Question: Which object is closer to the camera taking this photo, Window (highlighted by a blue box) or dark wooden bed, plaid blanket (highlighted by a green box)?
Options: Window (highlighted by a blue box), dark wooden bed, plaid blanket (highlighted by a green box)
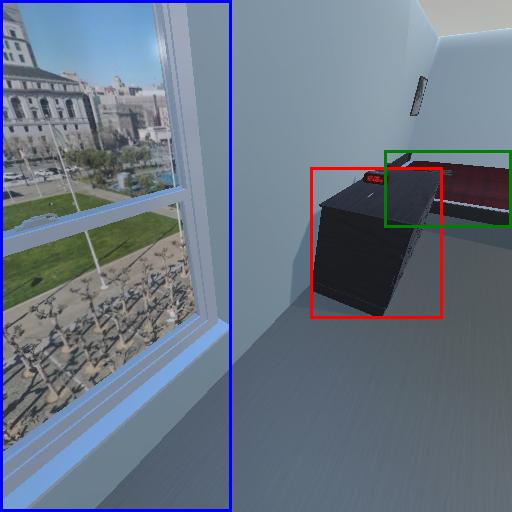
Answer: Window (highlighted by a blue box)